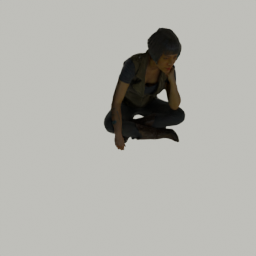
Label: people